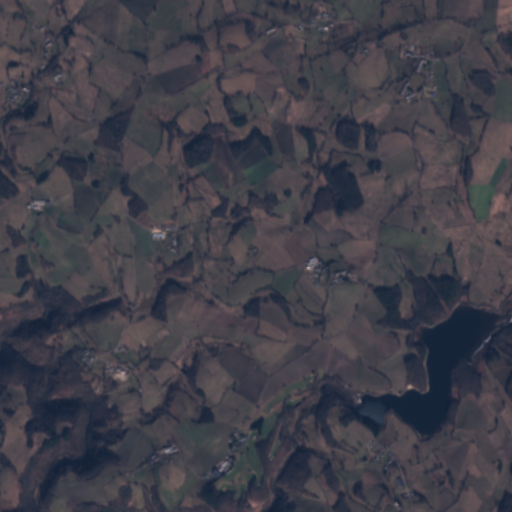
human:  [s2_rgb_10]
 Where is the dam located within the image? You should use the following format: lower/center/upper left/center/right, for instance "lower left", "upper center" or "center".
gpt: The dam is located in the lower right of the image.
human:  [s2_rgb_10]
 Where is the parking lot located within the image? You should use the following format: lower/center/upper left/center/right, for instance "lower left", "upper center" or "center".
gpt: The parking lot is located in the lower right of the image.
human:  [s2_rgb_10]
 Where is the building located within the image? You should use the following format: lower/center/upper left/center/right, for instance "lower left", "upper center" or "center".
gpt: There is no building in the image.